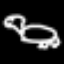
Label: frog